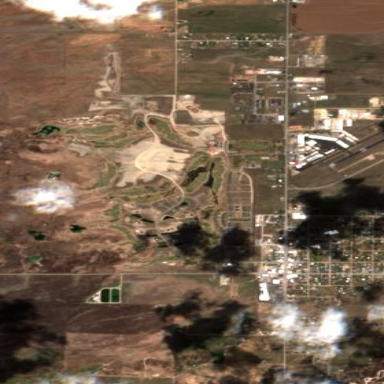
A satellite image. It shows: Golf course.